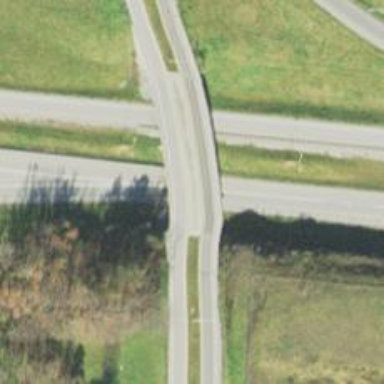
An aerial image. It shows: Asphalt trunk highway classified as expressway.